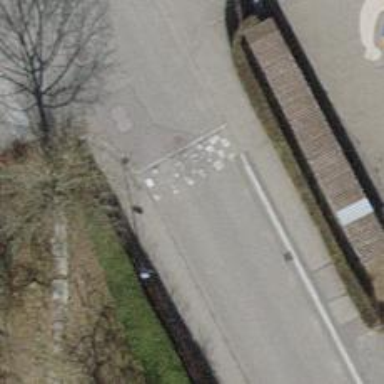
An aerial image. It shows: Bump for traffic calming.